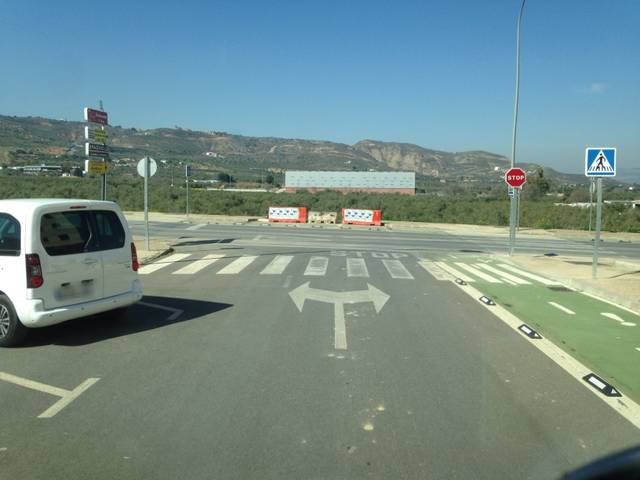
Region: Spain
Coordinates: 37.023, -4.575